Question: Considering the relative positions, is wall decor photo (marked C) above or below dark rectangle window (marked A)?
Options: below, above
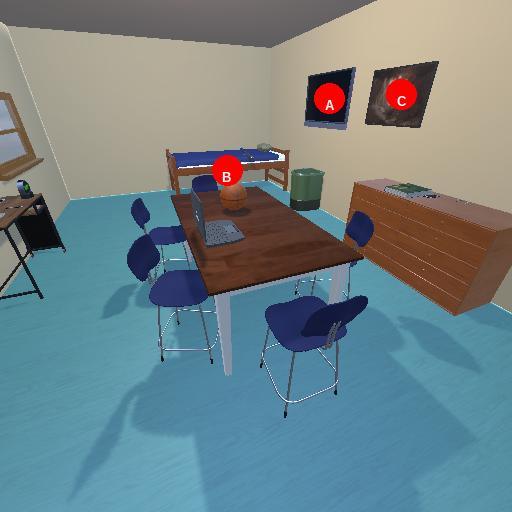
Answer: below